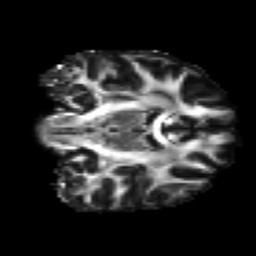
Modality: FA
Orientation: coronal
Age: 26
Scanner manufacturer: siemens
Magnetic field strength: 3 T
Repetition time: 4.52 s
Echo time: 0.084 s